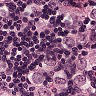
Metastatic tissue present: yes